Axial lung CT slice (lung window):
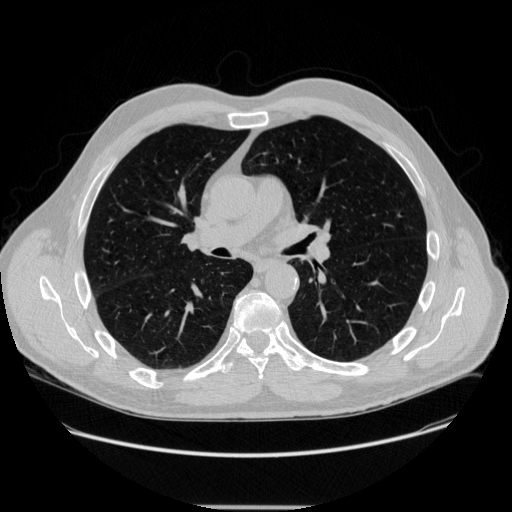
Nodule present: no